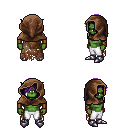
a pixel art fantasy rpg character, male body template, orc, green skin, brown tattered cape, white pants, purple loose hair, cloth hood, leather bracers, metal boots, four views (front, back, left, right), 2x2 character sprite sheet, small pixel art, hard edges, no anti-aliasing